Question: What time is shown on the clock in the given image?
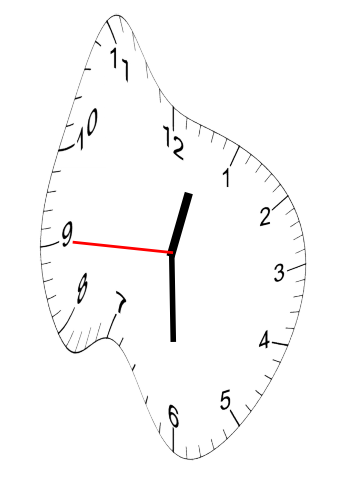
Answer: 12:29:45